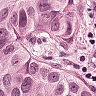
Metastatic tissue present: yes